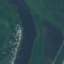
Label: River